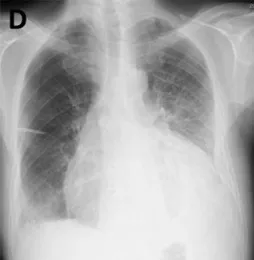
Case 2 (A-C) Chest X-ray and computed tomography (CT) before nivolumab administration. Primary lung cancer lesion (circle) and a small amount of pericardial effusion are detected.
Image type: radiology (x_ray)